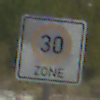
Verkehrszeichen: BeginnZone30
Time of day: Midday
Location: Outdoor (Suburban)
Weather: PartlyCloudy
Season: Summer
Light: Natural